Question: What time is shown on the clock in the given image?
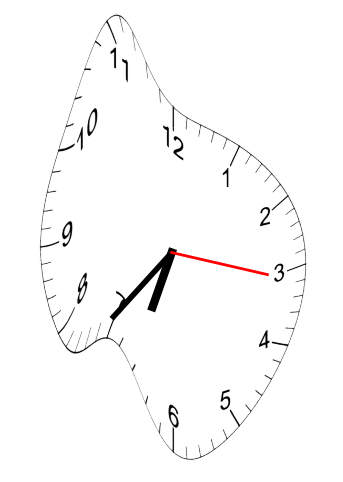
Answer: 06:36:16